Field crop: maize
Growth stage: 1
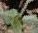
Species: datura